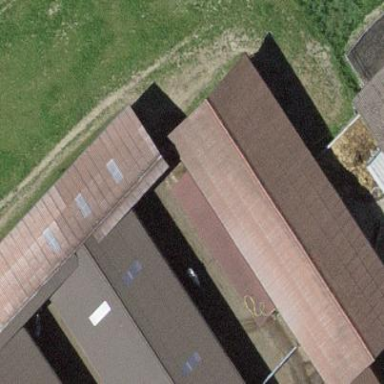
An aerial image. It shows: Farm auxiliary building.